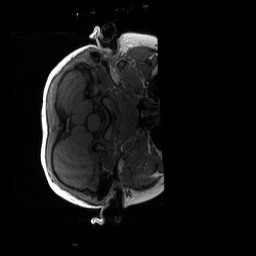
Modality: T1w
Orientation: axial
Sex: female
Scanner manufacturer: siemens
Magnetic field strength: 3 T
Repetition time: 1.9 s
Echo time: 0.00243 s